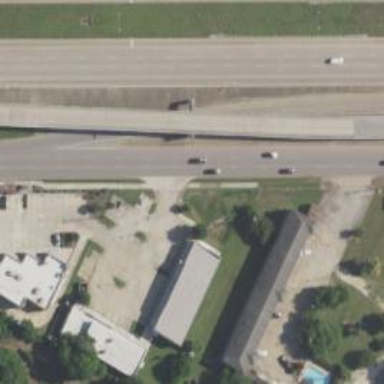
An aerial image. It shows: Secondary road with frontage road.